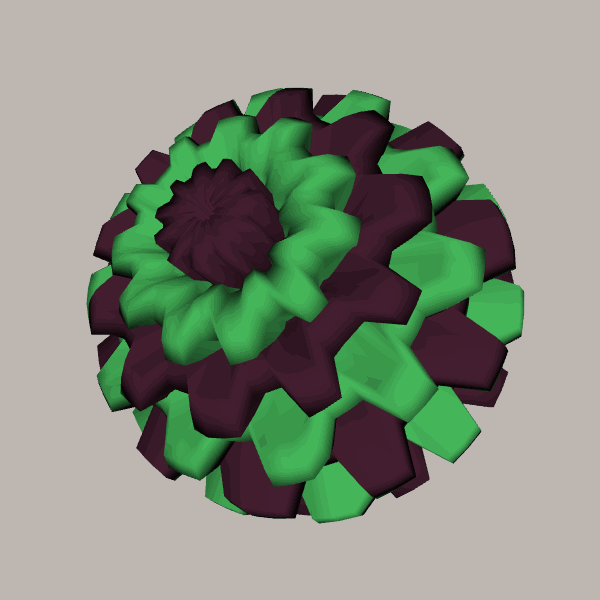
Background: light